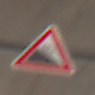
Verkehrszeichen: Gefaelle10
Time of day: Midday
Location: Roofed (Tunnel)
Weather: NotSpecified
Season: NotSpecified
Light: Natural